Aerial crown-view tile of a tropical tree (Barro Colorado Island, Panama), acquired 20250915:
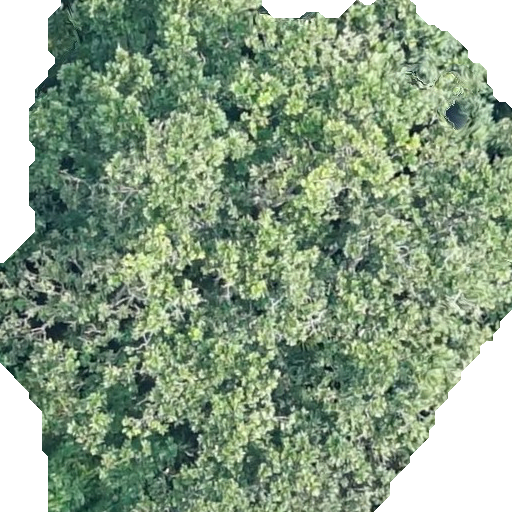
Species: Anacardium excelsum
GBIF accepted scientific name: Anacardium excelsum
Crown area: 389.826 m²